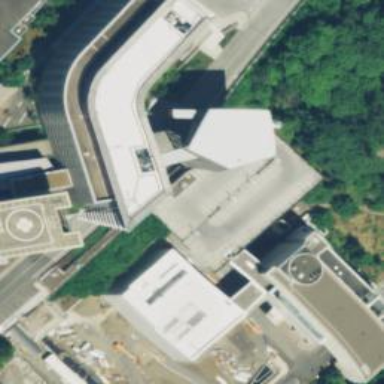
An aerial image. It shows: Multi-storey parking building.